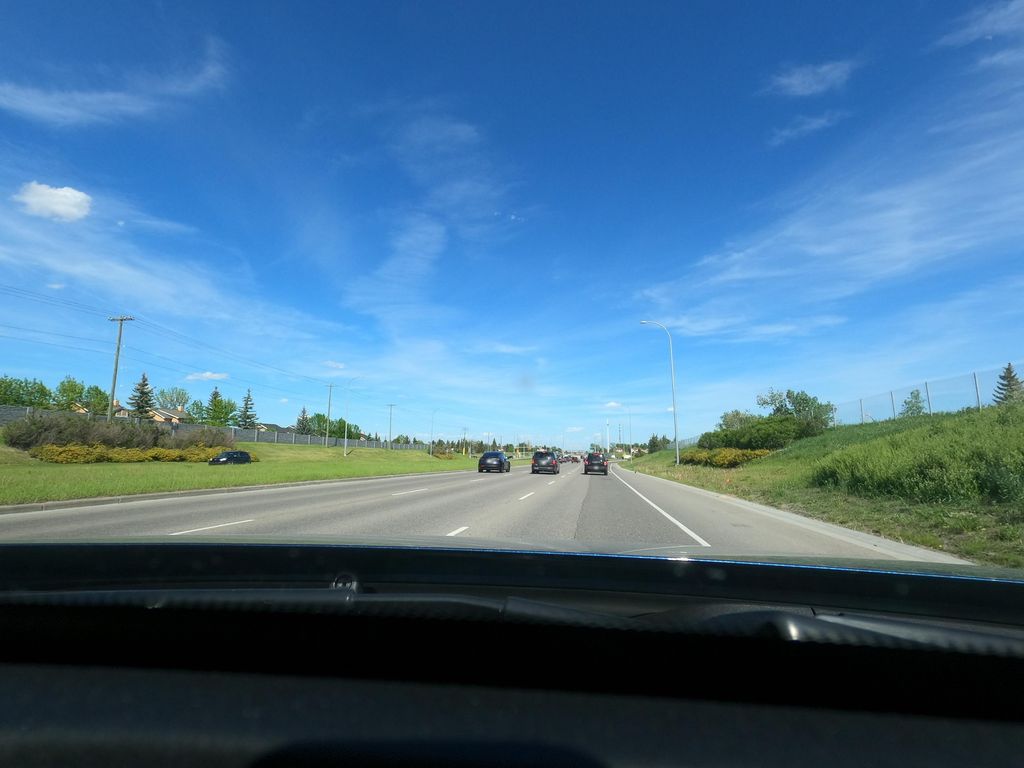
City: calgary